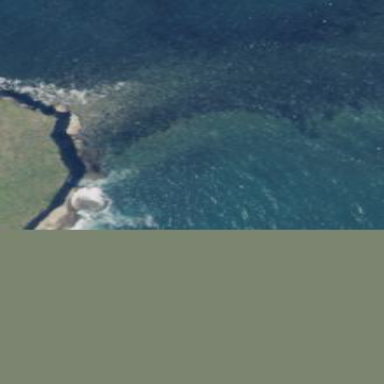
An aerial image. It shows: Natural rock reef.